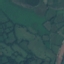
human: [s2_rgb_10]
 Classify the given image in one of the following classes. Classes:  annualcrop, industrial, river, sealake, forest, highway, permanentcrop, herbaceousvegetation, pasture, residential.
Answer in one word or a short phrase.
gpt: Pasture